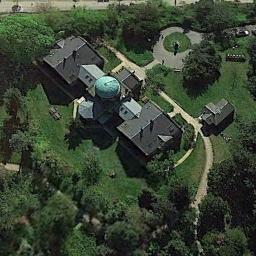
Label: church